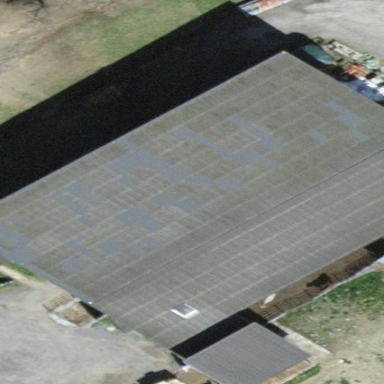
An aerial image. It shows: Stable building.